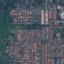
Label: Residential